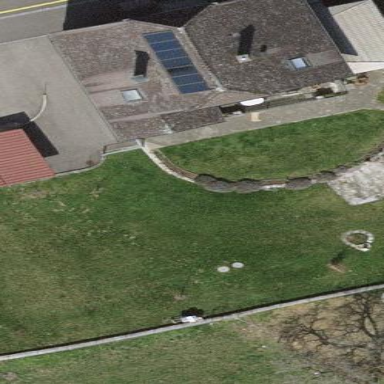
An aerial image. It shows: Garden that is leisure land.